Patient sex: F
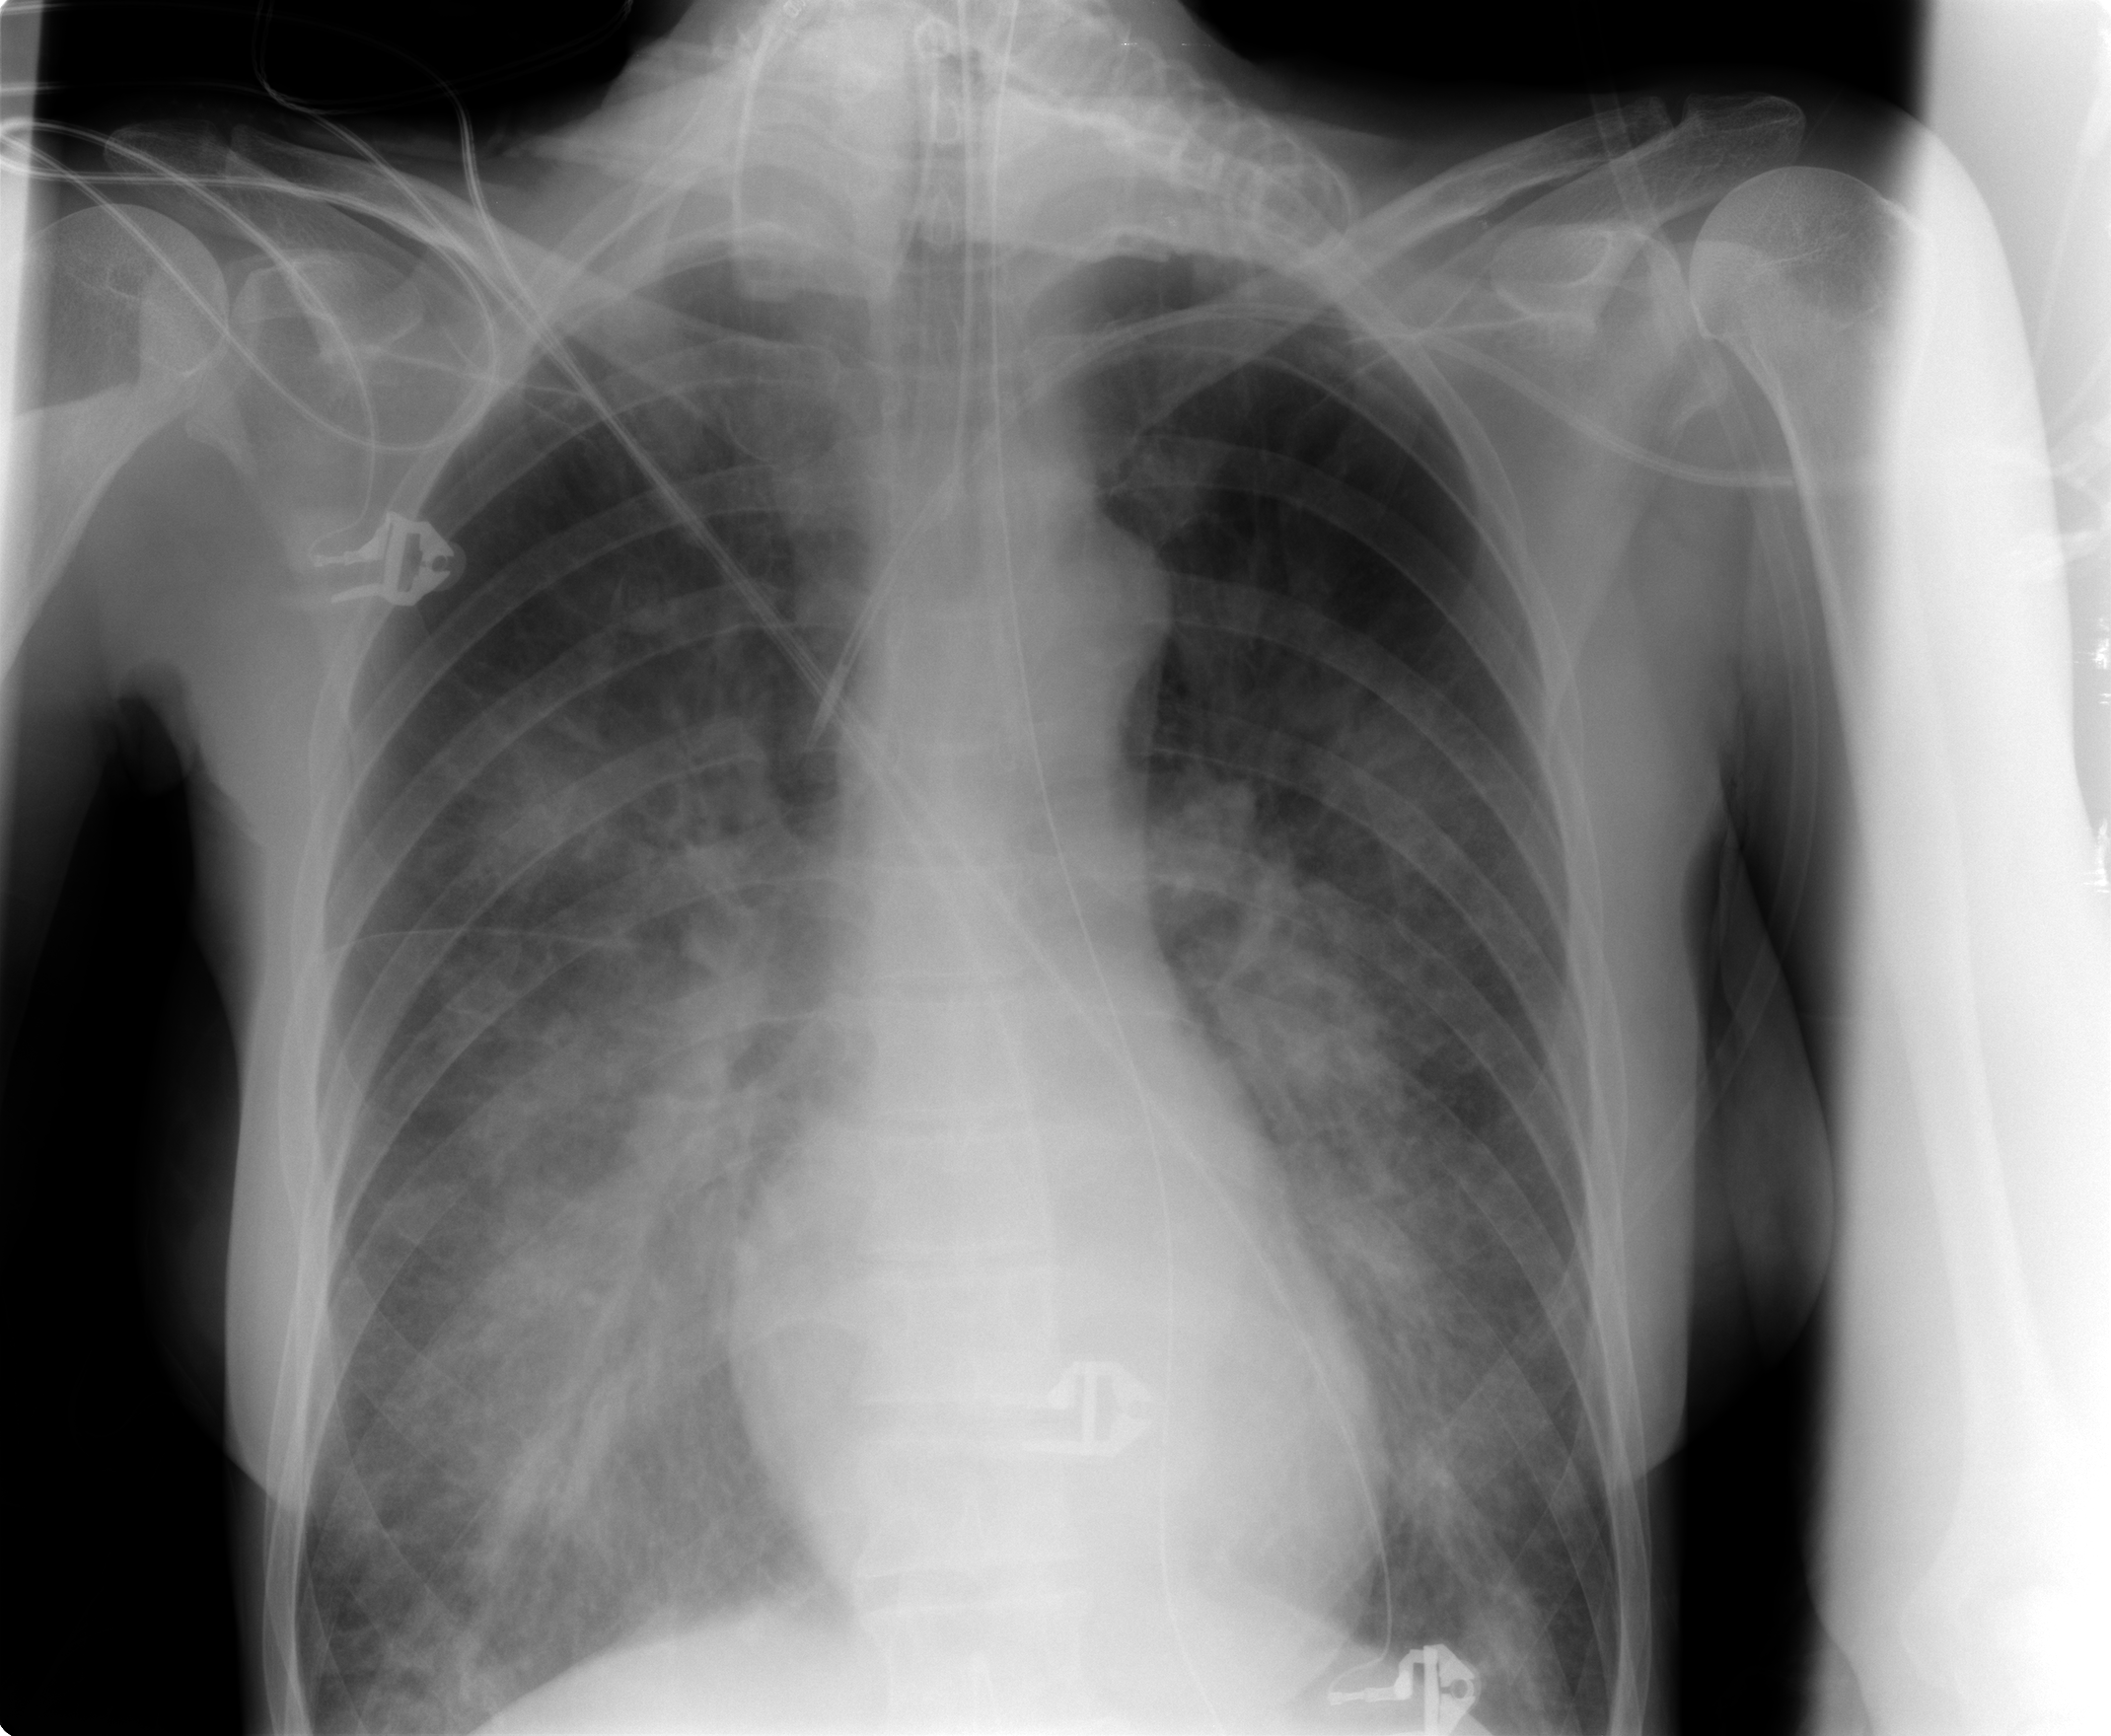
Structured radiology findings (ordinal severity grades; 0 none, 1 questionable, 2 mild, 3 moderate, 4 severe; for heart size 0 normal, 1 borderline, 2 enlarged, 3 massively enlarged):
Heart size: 0
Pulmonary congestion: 1
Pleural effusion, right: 2
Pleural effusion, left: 0
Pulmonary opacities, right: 4
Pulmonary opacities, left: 3
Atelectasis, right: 3
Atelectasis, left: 2